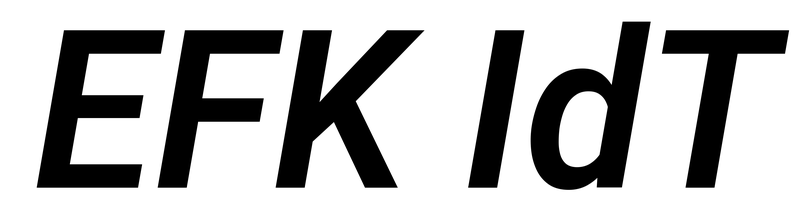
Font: Roboto-Italic_SemiBold_Italic